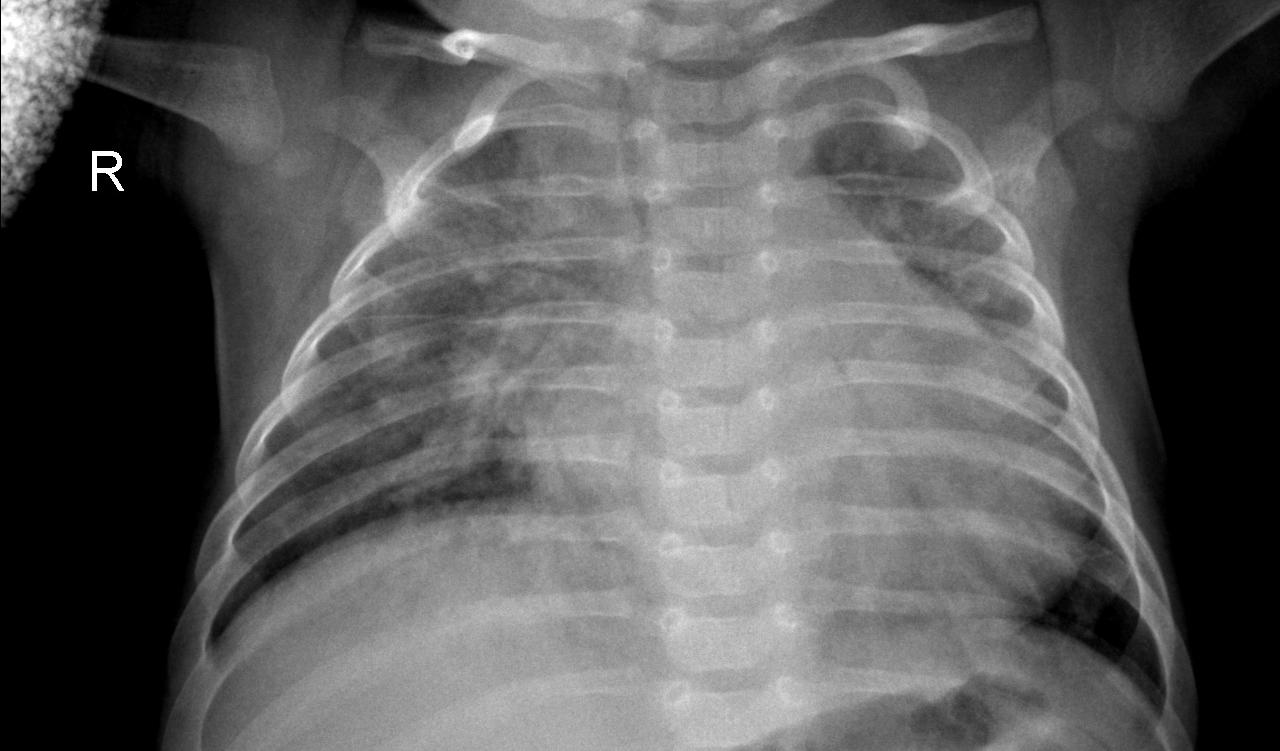
Diagnosis: PNEUMONIA